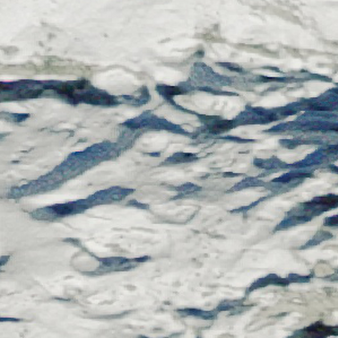
Label: other